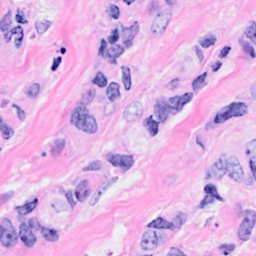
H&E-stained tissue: Breast